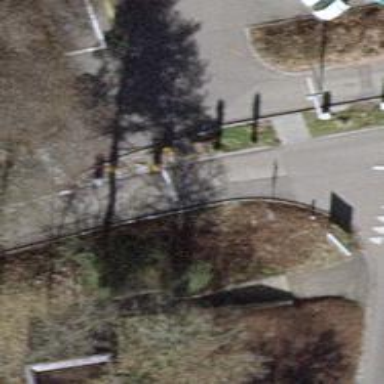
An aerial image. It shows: Lift gate barrier.